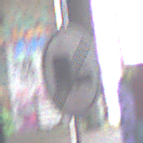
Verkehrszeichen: EndeUeberholverbotKraftfahrzeuge
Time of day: Midday
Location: Roofed (Special)
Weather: Overcast
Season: NotSpecified
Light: Natural